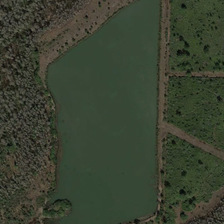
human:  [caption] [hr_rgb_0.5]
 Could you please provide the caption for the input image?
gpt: many green tree are around an almost rectangular pond .

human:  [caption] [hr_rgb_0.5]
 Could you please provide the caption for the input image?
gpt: many green tree are around an almost rectangular pond .

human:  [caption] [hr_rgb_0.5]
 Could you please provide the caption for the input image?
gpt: many green tree are around an almost rectangular pond .

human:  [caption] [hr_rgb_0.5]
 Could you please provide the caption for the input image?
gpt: many green tree are around an almost rectangular pond .

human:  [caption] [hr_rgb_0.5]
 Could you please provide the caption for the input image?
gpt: many green tree are around an almost rectangular pond .